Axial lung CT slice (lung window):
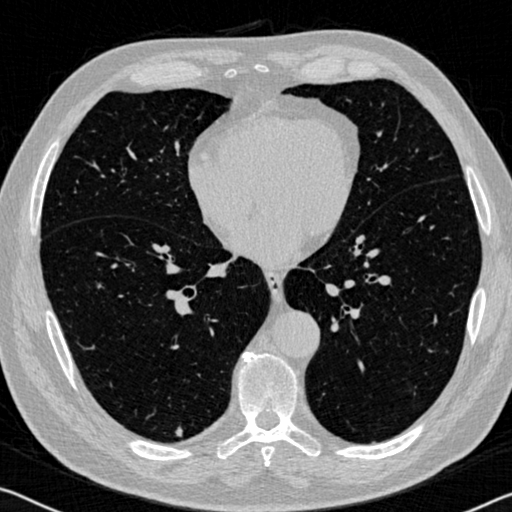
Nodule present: yes
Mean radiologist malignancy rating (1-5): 2.333